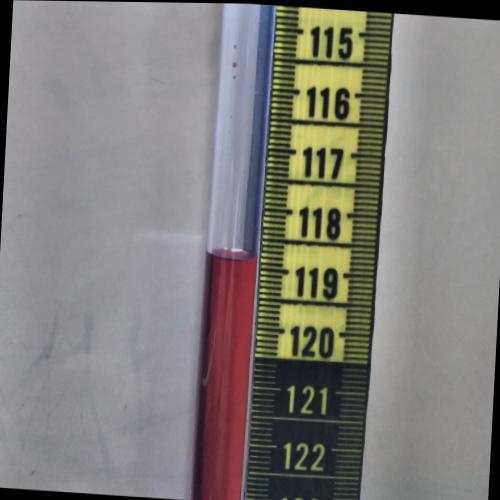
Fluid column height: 118.9 cm